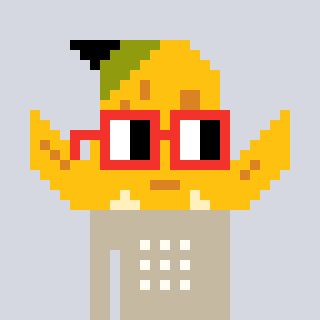
a pixel art character with square red glasses, a banana-shaped head and a bege-colored body on a cool background